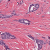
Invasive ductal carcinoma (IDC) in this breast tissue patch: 1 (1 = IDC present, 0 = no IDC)